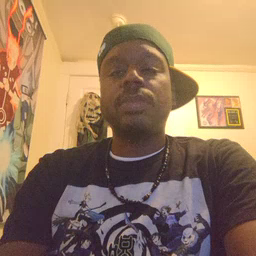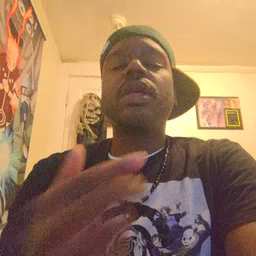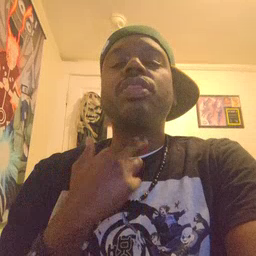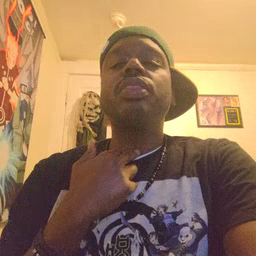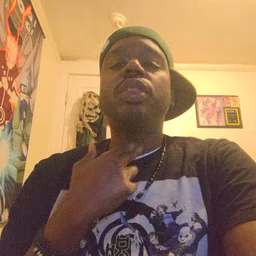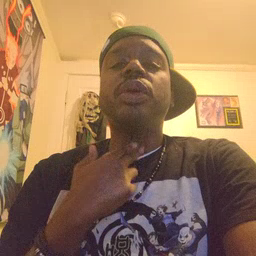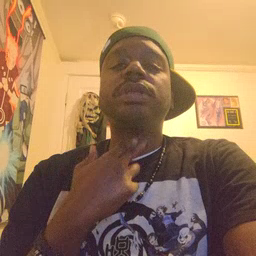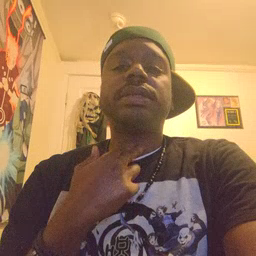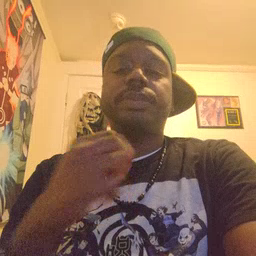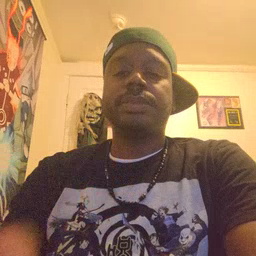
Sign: thirsty